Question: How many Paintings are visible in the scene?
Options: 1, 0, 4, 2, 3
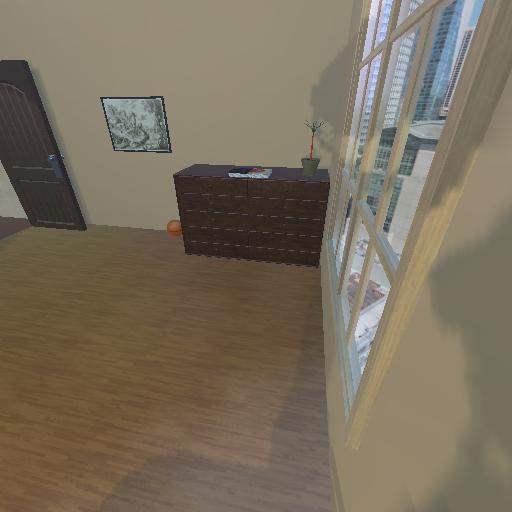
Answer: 1